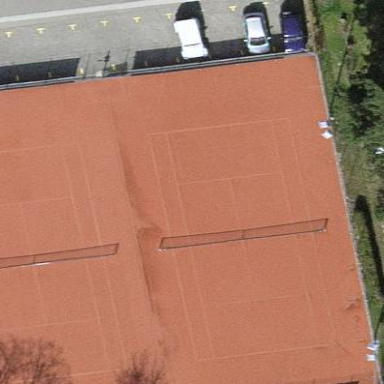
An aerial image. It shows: Tennis court on the leisure land pitch.